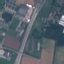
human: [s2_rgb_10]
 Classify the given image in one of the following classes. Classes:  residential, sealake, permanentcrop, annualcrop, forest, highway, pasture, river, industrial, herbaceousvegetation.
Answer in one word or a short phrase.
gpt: Highway